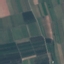
Land use / land cover class: PermanentCrop